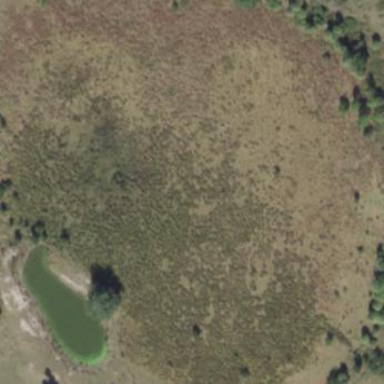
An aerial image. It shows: Wetland area characterized by wet meadow.